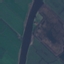
Land use / land cover class: River